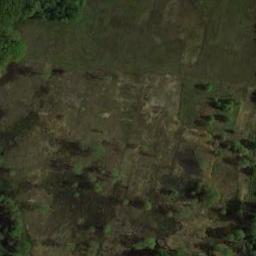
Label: meadow